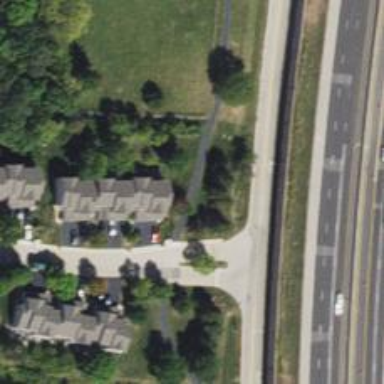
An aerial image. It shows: Asphalt path footway.